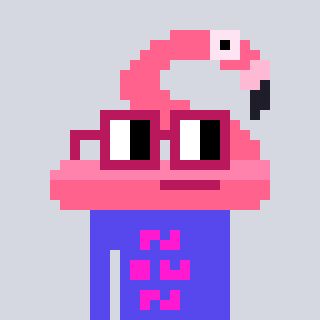
a pixel art character with square dark red glasses, a flamingo-shaped head and a computerblue-colored body on a cool background